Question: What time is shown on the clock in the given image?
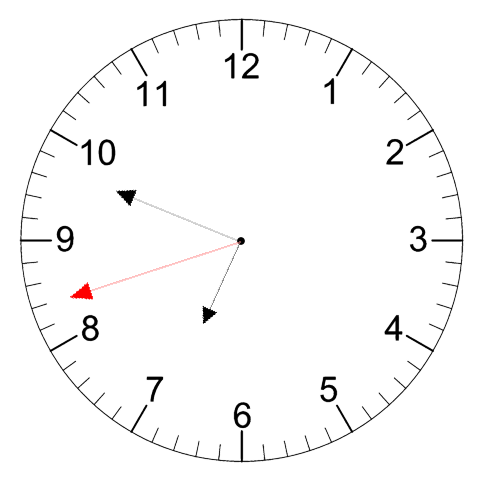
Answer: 06:48:42